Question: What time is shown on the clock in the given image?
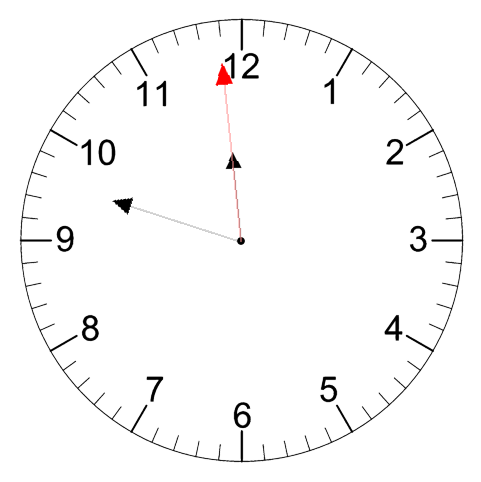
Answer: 11:47:59